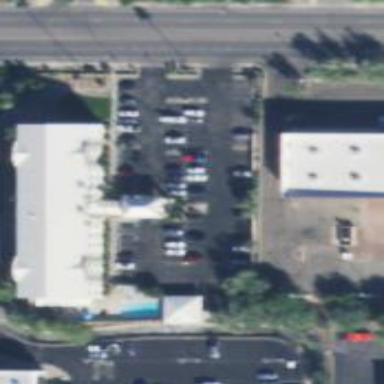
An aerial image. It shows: Parking space.